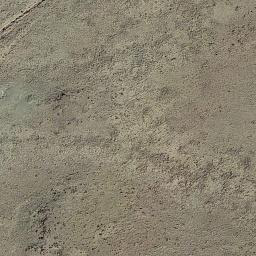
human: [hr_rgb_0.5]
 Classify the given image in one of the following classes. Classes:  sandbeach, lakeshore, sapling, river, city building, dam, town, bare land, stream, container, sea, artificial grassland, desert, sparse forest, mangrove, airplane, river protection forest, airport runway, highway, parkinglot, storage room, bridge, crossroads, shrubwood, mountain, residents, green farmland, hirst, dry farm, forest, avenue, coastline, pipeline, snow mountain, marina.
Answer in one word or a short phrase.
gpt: bare land